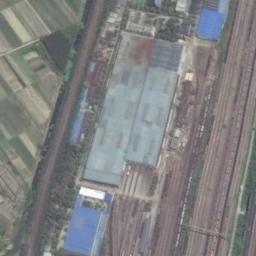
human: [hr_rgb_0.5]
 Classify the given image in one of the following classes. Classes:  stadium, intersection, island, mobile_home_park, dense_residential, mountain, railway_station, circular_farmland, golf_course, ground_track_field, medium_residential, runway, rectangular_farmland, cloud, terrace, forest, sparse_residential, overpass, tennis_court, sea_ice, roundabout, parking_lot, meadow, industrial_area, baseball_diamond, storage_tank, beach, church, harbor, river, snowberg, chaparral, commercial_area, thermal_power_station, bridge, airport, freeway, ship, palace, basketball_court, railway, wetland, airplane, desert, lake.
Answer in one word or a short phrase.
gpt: railway_station